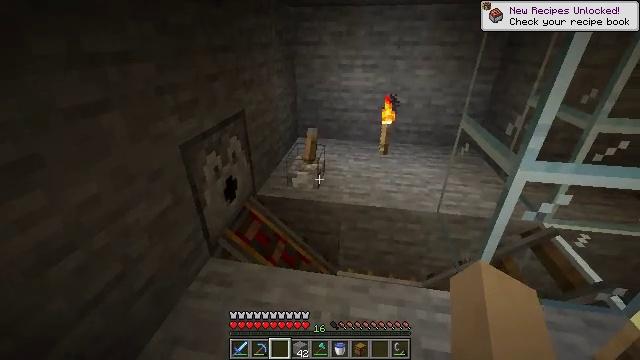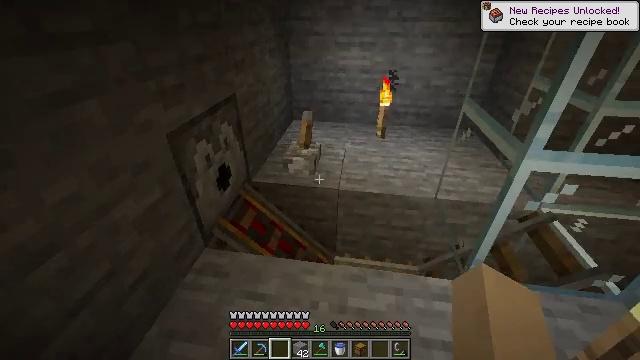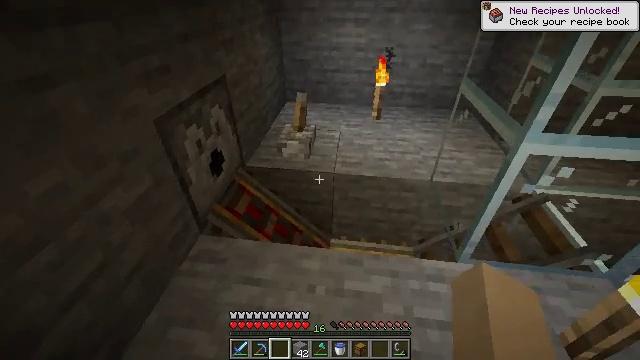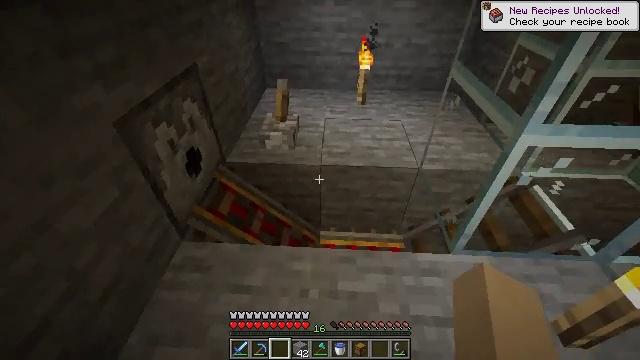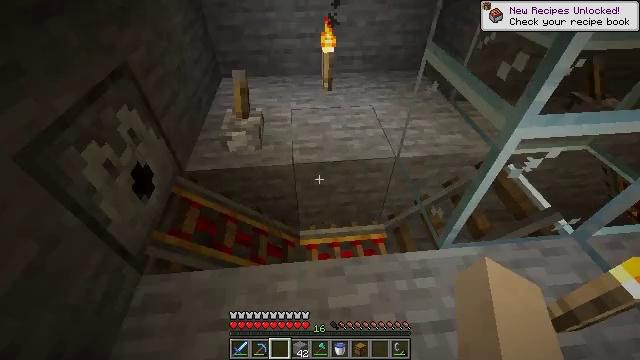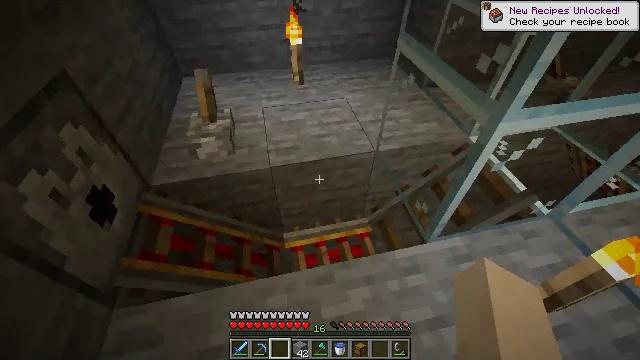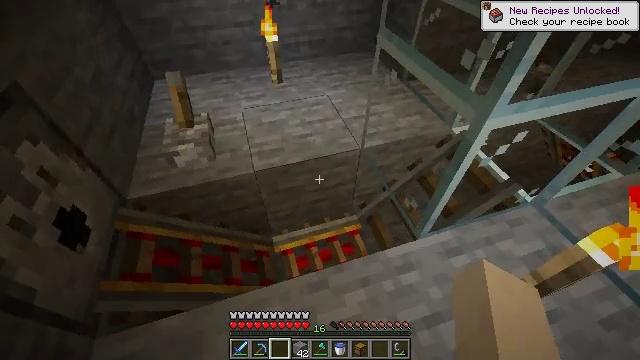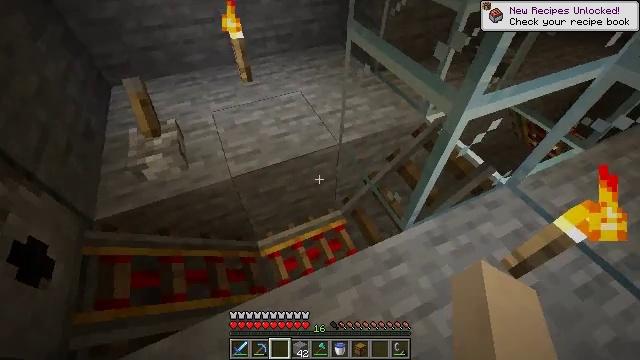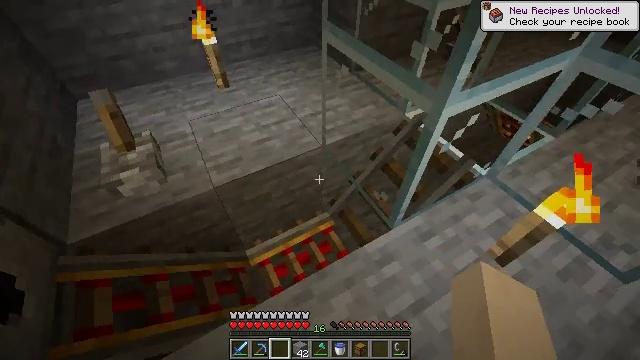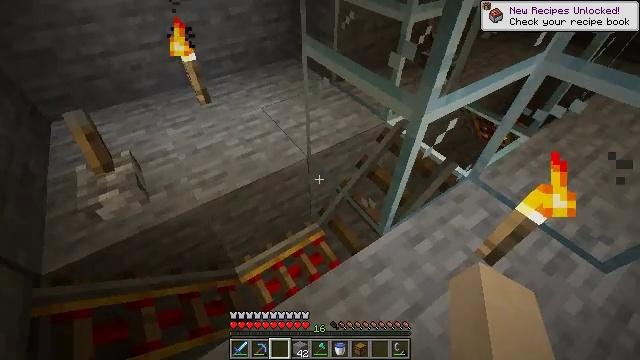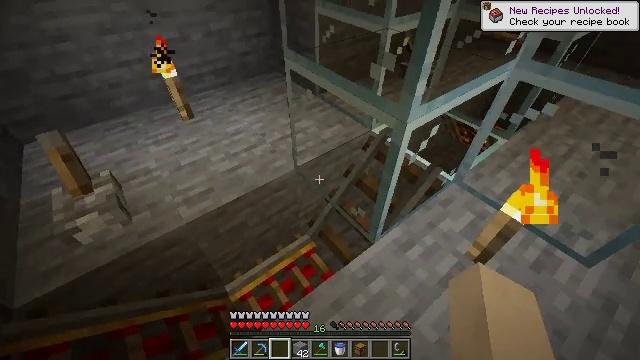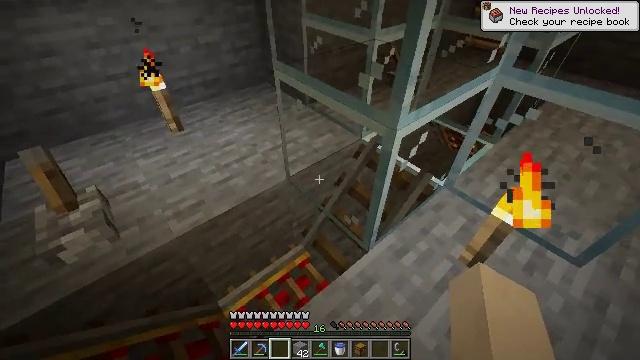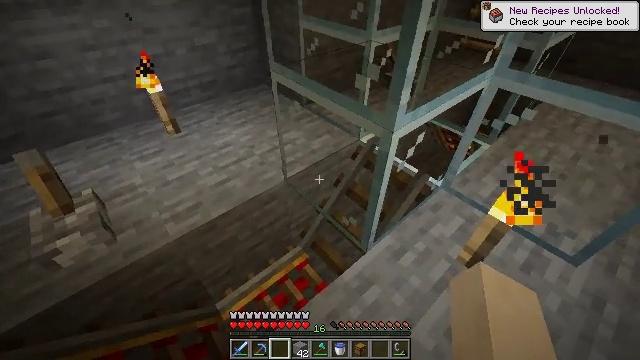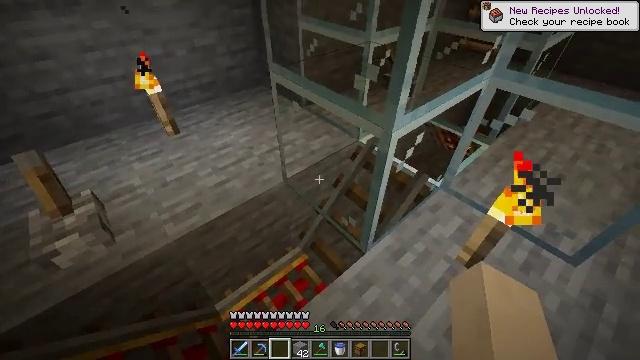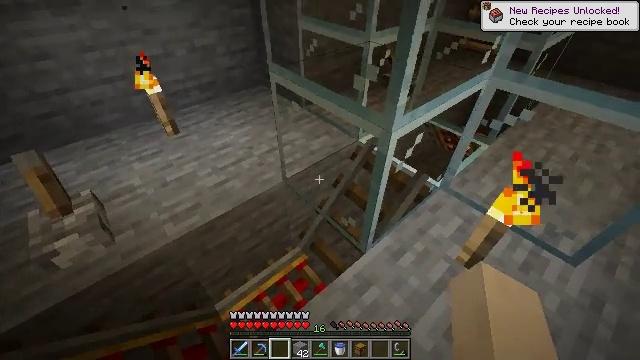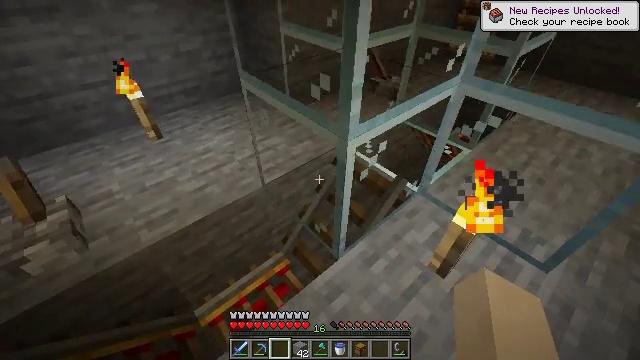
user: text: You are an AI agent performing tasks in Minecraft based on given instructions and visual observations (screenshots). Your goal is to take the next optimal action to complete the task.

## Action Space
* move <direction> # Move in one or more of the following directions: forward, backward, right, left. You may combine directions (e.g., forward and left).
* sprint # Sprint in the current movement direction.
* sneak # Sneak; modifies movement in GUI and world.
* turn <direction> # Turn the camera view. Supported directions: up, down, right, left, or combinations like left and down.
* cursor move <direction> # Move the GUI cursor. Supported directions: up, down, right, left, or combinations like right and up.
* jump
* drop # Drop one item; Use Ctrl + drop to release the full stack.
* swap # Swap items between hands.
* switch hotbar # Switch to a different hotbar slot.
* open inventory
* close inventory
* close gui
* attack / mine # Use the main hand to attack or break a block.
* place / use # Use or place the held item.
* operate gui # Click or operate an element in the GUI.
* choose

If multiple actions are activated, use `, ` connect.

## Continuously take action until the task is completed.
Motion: motion action
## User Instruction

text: Use stone to craft a stone button.
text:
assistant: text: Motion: move forward, turn right and down
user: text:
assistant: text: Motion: move forward, turn right and down
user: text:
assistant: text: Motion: move forward, turn right and down
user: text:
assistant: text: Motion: move forward, turn right and down
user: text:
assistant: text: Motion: turn right and down
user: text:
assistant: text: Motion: turn right and down
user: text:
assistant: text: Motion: turn right and down
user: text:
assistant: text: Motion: turn right
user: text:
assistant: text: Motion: turn right and up
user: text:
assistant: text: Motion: turn right and up
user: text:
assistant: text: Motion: turn right and up
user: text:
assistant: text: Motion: no_op
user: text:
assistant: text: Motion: no_op
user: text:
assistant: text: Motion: move right
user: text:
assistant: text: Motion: move right
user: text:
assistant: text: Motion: move right
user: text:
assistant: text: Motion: move right
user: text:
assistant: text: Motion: move right
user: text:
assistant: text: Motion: move right
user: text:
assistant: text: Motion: move right
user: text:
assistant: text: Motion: turn left
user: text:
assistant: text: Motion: move right, turn left
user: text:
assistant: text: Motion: move right, turn left and up
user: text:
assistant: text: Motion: move right, turn left and up
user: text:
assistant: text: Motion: move right, turn left and up
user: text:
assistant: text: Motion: move right, turn left and up
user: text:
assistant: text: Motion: move right, turn left and up
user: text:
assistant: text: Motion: move right, turn left and up
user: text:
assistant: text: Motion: move right
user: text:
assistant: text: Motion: move right